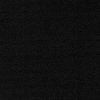
Atmospheric dust classification: dusty